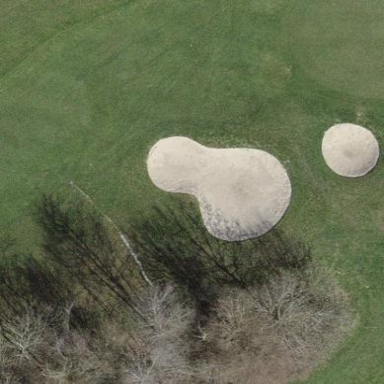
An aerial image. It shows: Golf bunker.